Question: I try to make calculator with Netbeans. But the component of calculator does not show until I maximize the window. Why?
This is the source code:
'''
import java.awt.*;
import java.awt.event.*;
import javax.swing.*;
class Kalkulator extends JFrame implements ActionListener {
JTextField tampilan;
JLabel label;
JButton tom1, tom2, tom3, tom4, tom5, tom6, tom7, tom8, tom9, tom0,
tompl, tomkr, tombg, tomkl, tomsd, tomac;
double hasil, bil1, bil2;
String tanda;
public Kalkulator() {
//DESAIN
//FRAME
super("Kalkulator");
this.setSize(350, 350);//mengatur size frame
this.setDefaultCloseOperation(JFrame.EXIT_ON_CLOSE);//membuat program berhenti ketika close diklik
this.setVisible(true);//membuat GUI jadi tampak
this.getContentPane().setLayout(null);//tidak menggunakan layout apapun, sehingga ukuran konten harus diatur secara manual
//signature
label = new JLabel();
label.setText("Created By NovusZ");//setText untuk mengatur teks dari pada label
label.setBounds(20, 250, 150, 100);//setBounds untuk mengatur posisi dan besar dari objek yang dimaksud
this.getContentPane().add(label);//menambahkan objek yang dimaksud kedalam frame
//LAYAR
//tampilan
tampilan = new JTextField();
tampilan.setBounds(10, 20, 300, 40);
tampilan.setBackground(Color.WHITE);
tampilan.setForeground(Color.BLUE);
this.getContentPane().add(tampilan);
//TOMBOL
//Tombol1
tom1 = new JButton("1");
tom1.setBounds(10, 70, 45, 30);
this.getContentPane().add(tom1);
//Tombol2
tom2 = new JButton("2");
tom2.setBounds(10 + 60, 70, 45, 30);
this.getContentPane().add(tom2);
//Tombol3
tom3 = new JButton("3");
tom3.setBounds(10 + 120, 70, 45, 30);
this.getContentPane().add(tom3);
//Tombol4
tom4 = new JButton("4");
tom4.setBounds(10, 70 + 40, 45, 30);
this.getContentPane().add(tom4);
//Tombol5
tom5 = new JButton("5");
tom5.setBounds(10 + 60, 70 + 40, 45, 30);
this.getContentPane().add(tom5);
//Tombol6
tom6 = new JButton("6");
tom6.setBounds(10 + 120, 70 + 40, 45, 30);
this.getContentPane().add(tom6);
//Tombol7
tom7 = new JButton("7");
tom7.setBounds(10, 70 + 80, 45, 30);
this.getContentPane().add(tom7);
//Tombol8
tom8 = new JButton("8");
tom8.setBounds(10 + 60, 70 + 80, 45, 30);
this.getContentPane().add(tom8);
//Tombol9
tom9 = new JButton("9");
tom9.setBounds(10 + 120, 70 + 80, 45, 30);
this.getContentPane().add(tom9);
//Tombol0
tom0 = new JButton("0");
tom0.setBounds(10, 70 + 120, 165, 30);
this.getContentPane().add(tom0);
//TombolPLUS
tompl = new JButton("plus");
tompl.setBounds(10 + 200, 70, 100, 30);
this.getContentPane().add(tompl);
//Tombolkurang
tomkr = new JButton("Kurang");
tomkr.setBounds(10 + 200, 70 + 40, 100, 30);
this.getContentPane().add(tomkr);
//Tombolbagi
tombg = new JButton("BAGI");
tombg.setBounds(10 + 200, 70 + 80, 100, 30);
this.getContentPane().add(tombg);
//TombolSAMADENGAN
tomkl = new JButton("kali");
tomkl.setBounds(10 + 200, 70 + 120, 100, 30);
this.getContentPane().add(tomkl);
//TombolSAMADENGAN
tomsd = new JButton("(HASIL)");
tomsd.setBounds(10 + 200, 70 + 160, 100, 30);
this.getContentPane().add(tomsd);
//Tombolreset
tomac = new JButton("Reset");
tomac.setBounds(10, 70 + 160, 165, 30);
this.getContentPane().add(tomac);
tom1.addActionListener(this);
tom2.addActionListener(this);
tom3.addActionListener(this);
tom4.addActionListener(this);
tom5.addActionListener(this);
tom6.addActionListener(this);
tom7.addActionListener(this);
tom8.addActionListener(this);
tom9.addActionListener(this);
tom0.addActionListener(this);
tompl.addActionListener(this);
tomkr.addActionListener(this);
tomkl.addActionListener(this);
tomsd.addActionListener(this);
tombg.addActionListener(this);
tomac.addActionListener(this);
}
@Override
public void actionPerformed(ActionEvent e) {
//event
//input
if (e.getSource() == tom1) {
tampil("1");
} else if (e.getSource() == tom2) {
tampil("2");
} else if (e.getSource() == tom3) {
tampil("3");
} else if (e.getSource() == tom4) {
tampil("4");
} else if (e.getSource() == tom5) {
tampil("5");
} else if (e.getSource() == tom6) {
tampil("6");
} else if (e.getSource() == tom7) {
tampil("7");
} else if (e.getSource() == tom8) {
tampil("8");
} else if (e.getSource() == tom9) {
tampil("9");
} else if (e.getSource() == tom0) {
tampil("0");
} //tombol reset
else if (e.getSource() == tomac) {
hasil = 0;
bil1 = 0;
bil2 = 0;
tanda = "";
tampilan.setText("");
tampil("");
} //tombol +
else if (e.getSource() == tompl) {
tanda = "+";//membuat tanda sebagai detektor untuk mengetahui operasi apa yang dipergunakan
bil1 = Double.parseDouble(tampilan.getText());//mengisi nilai bil1 dari nilai yang ada di tampilan
tampilan.setText("");
tampilan.setBackground(Color.YELLOW);
tampilan.setForeground(Color.BLUE);
//tombol -
} else if (e.getSource() == tomkr) {
tanda = "-";
bil1 = Double.parseDouble(tampilan.getText());
tampilan.setText("");
tampilan.setBackground(Color.YELLOW);
tampilan.setForeground(Color.BLUE);
} //tombol X
else if (e.getSource() == tomkl) {
tanda = "x";
bil1 = Double.parseDouble(tampilan.getText());
tampilan.setText("");
} //tombol bagi
else if (e.getSource() == tombg) {
tanda = "/";
bil1 = Double.parseDouble(tampilan.getText());
tampilan.setText("");
tampilan.setBackground(Color.YELLOW);
tampilan.setForeground(Color.BLUE);
} else if (e.getSource() == tomsd) {
bil2 = Double.parseDouble(tampilan.getText());//mengisi nilai bil2 dengan nilai yang ada pada tampilan setelah tombol tanda operasi ditekan
tampilan.setBackground(Color.WHITE);
tampilan.setForeground(Color.BLUE);
//operasi perhitungan
//operasi penjumlahan
if (tanda.equals("+")) {
hasil = bil1 + bil2;
tampilan.setText("" + hasil);
tampilan.setForeground(Color.YELLOW);
tampilan.setBackground(Color.BLUE);
}//operasi pengurangan
else if (tanda.equals("-")) {
hasil = bil1 - bil2;
tampilan.setText("" + hasil);
tampilan.setForeground(Color.YELLOW);
tampilan.setBackground(Color.BLUE);
}//operasi perkalian
else if (tanda.equals("x")) {
hasil = bil1 * bil2;
tampilan.setText("" + hasil);
tampilan.setForeground(Color.YELLOW);
tampilan.setBackground(Color.BLUE);
}//operasi pembagian
else if (tanda.equals("/")) {
hasil = bil1 / bil2;
tampilan.setText("" + hasil);
tampilan.setForeground(Color.YELLOW);
tampilan.setBackground(Color.BLUE);
}
}
}
public static void main(String[] args) {
Kalkulator x = new Kalkulator();
}
public void tampil(String teks) {//membuat method utk menampilkan apa yang telah ditekan pada tombol
tampilan.setText(tampilan.getText() + teks);//set tulisan pada label tampilan. yang diisikan adalah teks yang sudah ditetapkan pada masing-masing tombol dan teks sebelumnya yang sudah ditekan
}
}
'''
For reference, this is how the GUI is supposed to look.

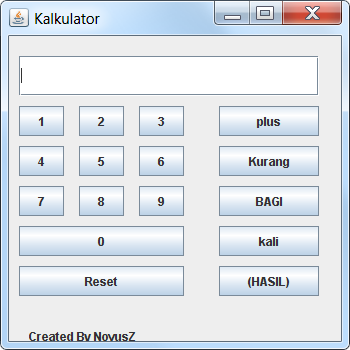
Answer: As mentioned in a comment to a now deleted answer, the reason the components were not showing up was because the GUI was set visible prior to them being added, and without a subsequent call that would cause the frame to be laid out correctly, they would not appear.
Here is a crude facsimile of the desired GUI. Read the tips in comments. Adjust the 'int p' for more or less space as required.

'''
import java.awt.*;
import javax.swing.*;
import javax.swing.border.EmptyBorder;
public class Kalkulator {
public Component getGUI() {
// layout padding
int p = 10;
// the GUI as seen by the user (without frame)
JPanel gui = new JPanel(new BorderLayout(p,p));
gui.setBorder(new EmptyBorder(8, 8, 8, 8));
JTextField tf = new JTextField(10);
tf.setFont(tf.getFont().deriveFont(22f));
gui.add(tf, BorderLayout.PAGE_START);
JLabel l = new JLabel("Crafted with Luv - by monsters");
gui.add(l, BorderLayout.PAGE_END);
JPanel lhs = new JPanel(new BorderLayout(p,p));
gui.add(lhs, BorderLayout.CENTER);
JPanel numpad = new JPanel(new GridLayout(3,3,p,p));
lhs.add(numpad, BorderLayout.CENTER);
for (int ii=1; ii<10; ii++) {
numpad.add(new JButton("" + ii));
}
JPanel extraButtons = new JPanel(new GridLayout(0,1,p,p));
lhs.add(extraButtons, BorderLayout.PAGE_END);
extraButtons.add(new JButton("0"));
extraButtons.add(new JButton("Reset"));
JPanel rhs = new JPanel(new GridLayout(0,1,p,p));
rhs.add(new JButton("plus"));
rhs.add(new JButton("Kurang"));
rhs.add(new JButton("BAGI"));
rhs.add(new JButton("kali"));
rhs.add(new JButton("(HASIL)"));
gui.add(rhs, BorderLayout.LINE_END);
return gui;
}
public static void main(String[] args) {
Runnable r = new Runnable() {
@Override
public void run() {
Kalkulator k = new Kalkulator();
JFrame f = new JFrame("Kalkulator");
f.add(k.getGUI());
// Ensures JVM closes after frame(s) closed and
// all non-daemon threads are finished
f.setDefaultCloseOperation(JFrame.DISPOSE_ON_CLOSE);
// See http://stackoverflow.com/a/<PHONE>/418556 for demo.
f.setLocationByPlatform(true);
// ensures the frame is the minimum size it needs to be
// in order display the components within it
f.pack();
// should be done last, to avoid flickering, moving,
// resizing artifacts.
f.setVisible(true);
}
};
// Swing GUIs should be created and updated on the EDT
// http://docs.oracle.com/javase/tutorial/uiswing/concurrency/initial.html
SwingUtilities.invokeLater(r);
}
}
'''